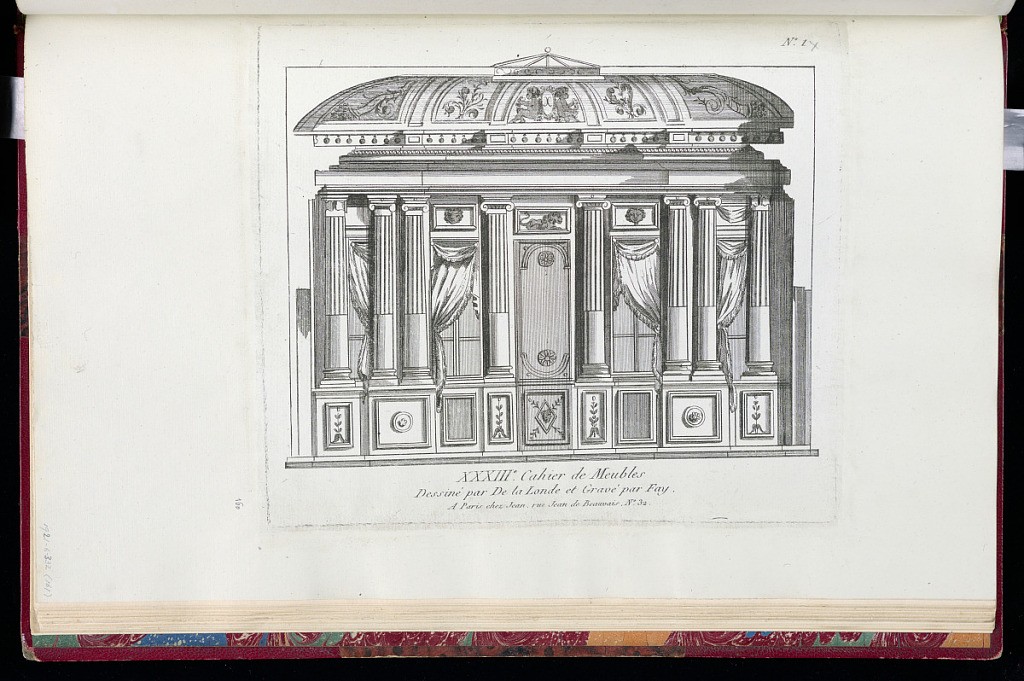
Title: Design for an Interior
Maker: Richard de Lalonde, French, active 1780–96
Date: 1780-1789
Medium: Etching on off-white laid paper
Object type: Print
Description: Elevation of an interior with fluted columns with Ionic capitals interspersed with windows and panels. The ceiling is decorated with ornament motifs including scrolls, putti, and medallions. The plate is numbered.